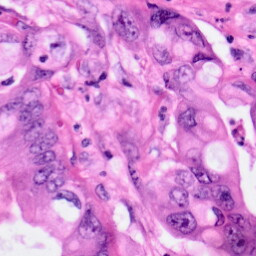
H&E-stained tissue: Pancreatic